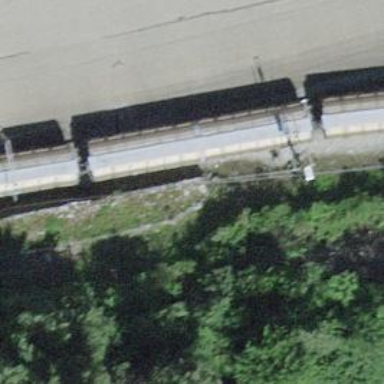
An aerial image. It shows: Railway switch.